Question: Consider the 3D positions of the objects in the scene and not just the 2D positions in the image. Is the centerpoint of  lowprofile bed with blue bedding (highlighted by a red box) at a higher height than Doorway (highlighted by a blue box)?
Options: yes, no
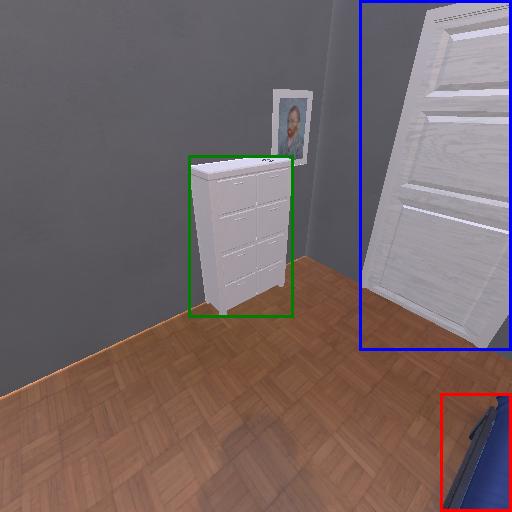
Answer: yes